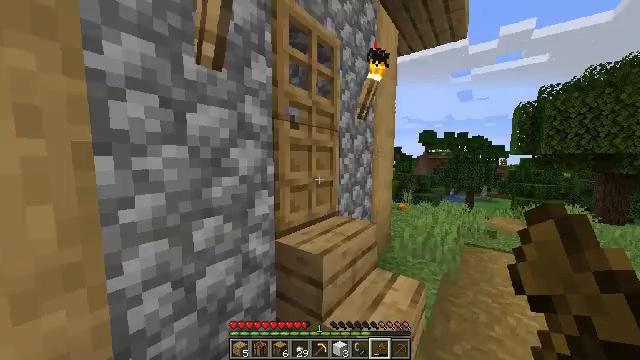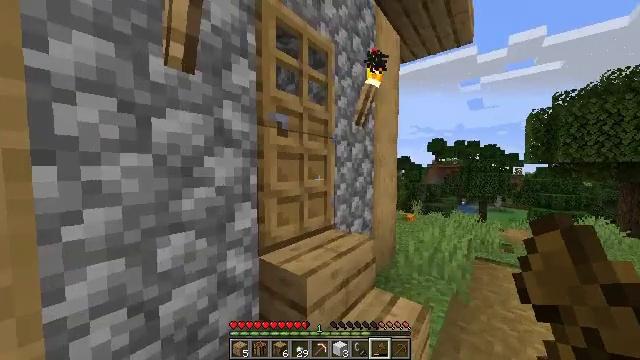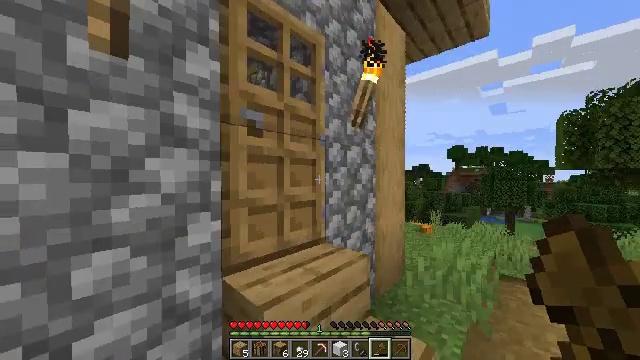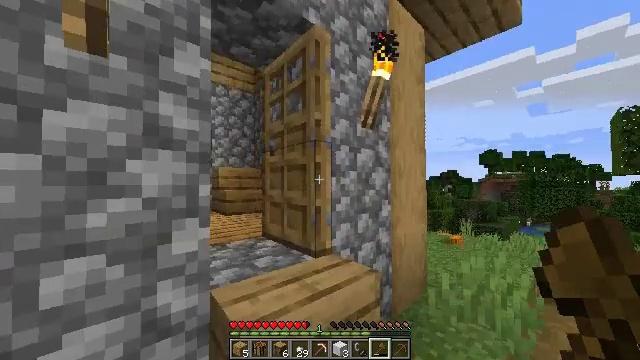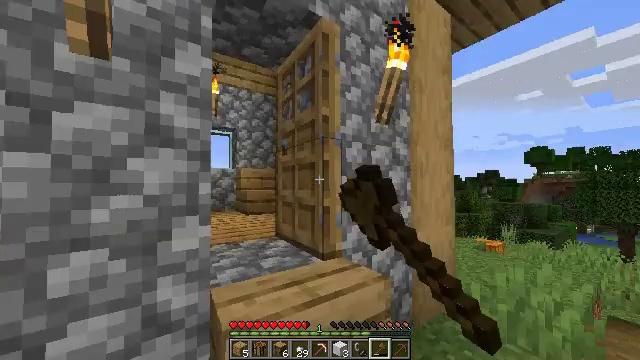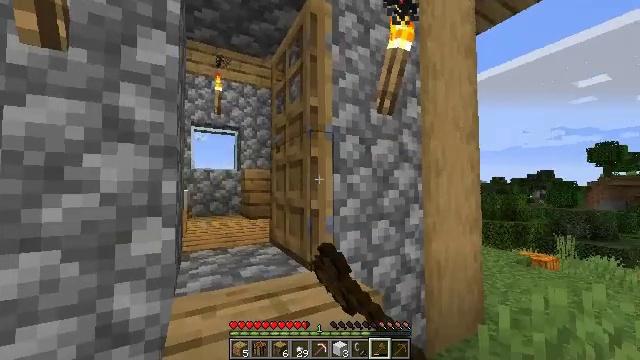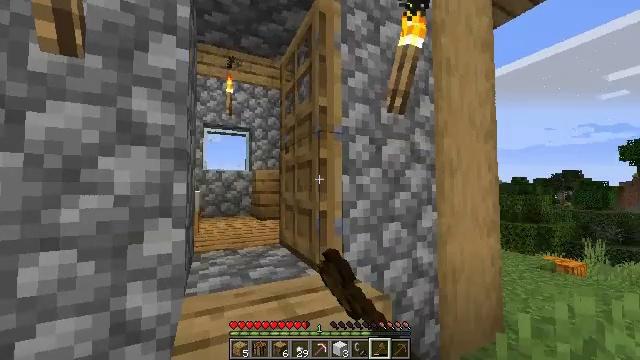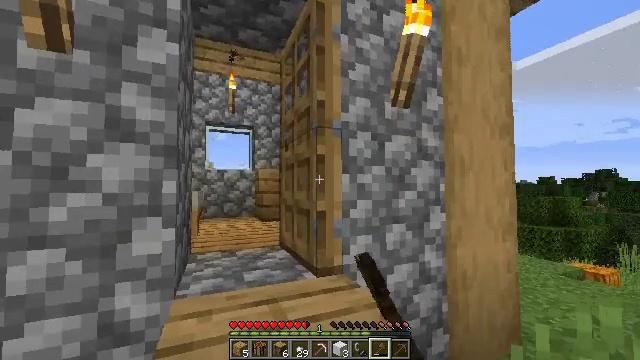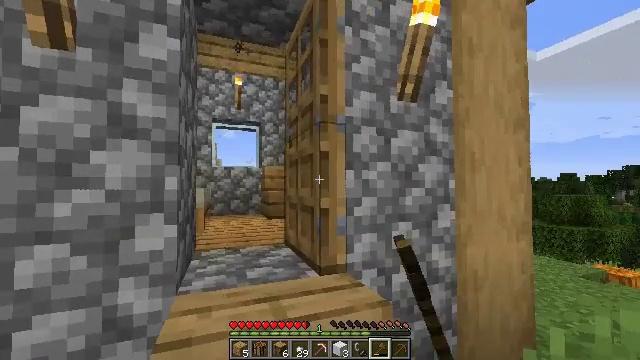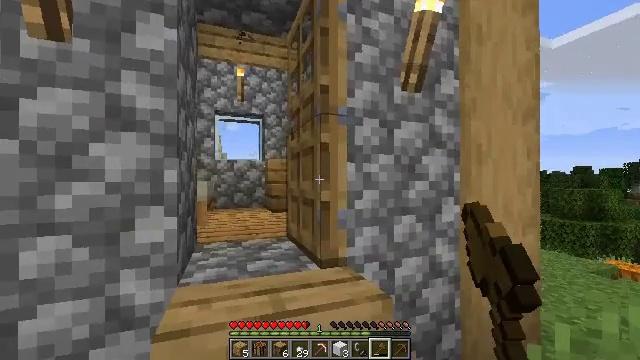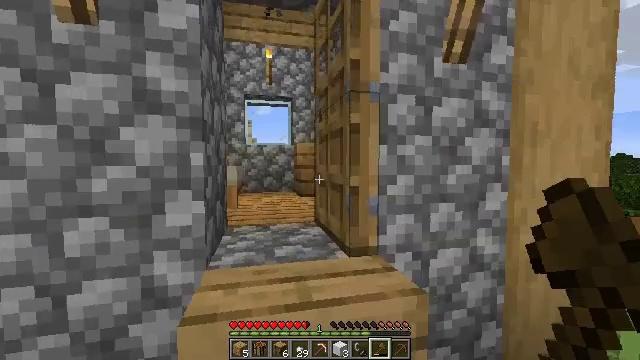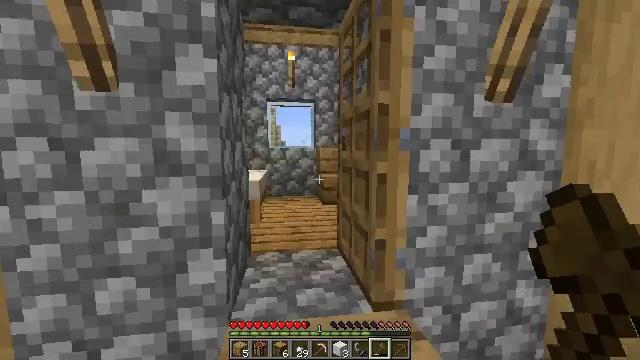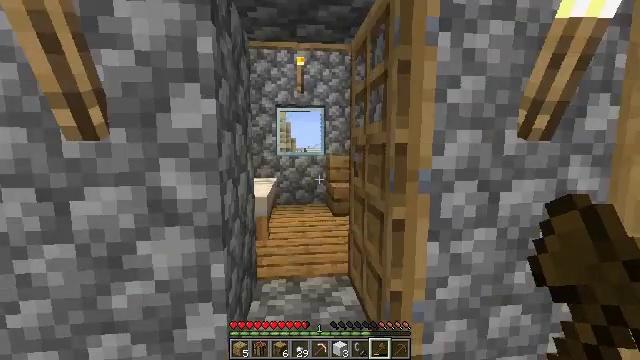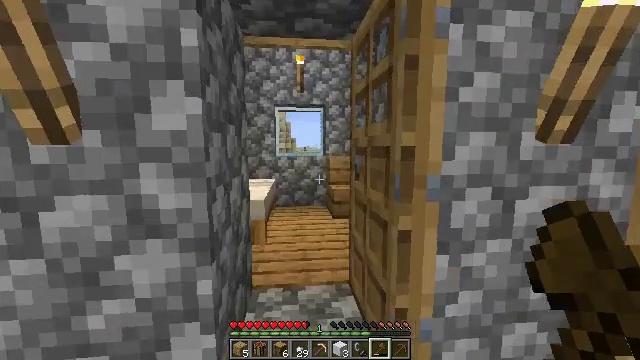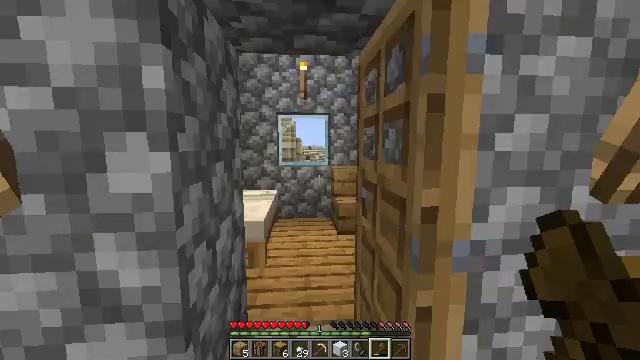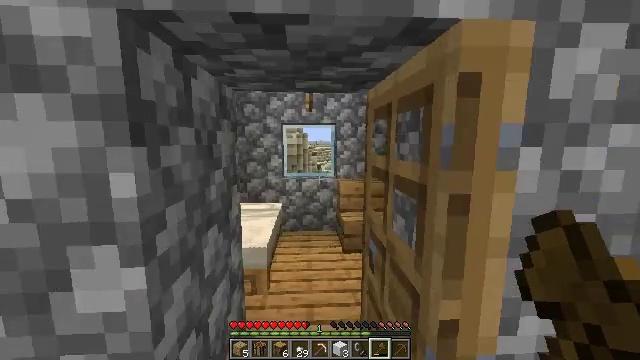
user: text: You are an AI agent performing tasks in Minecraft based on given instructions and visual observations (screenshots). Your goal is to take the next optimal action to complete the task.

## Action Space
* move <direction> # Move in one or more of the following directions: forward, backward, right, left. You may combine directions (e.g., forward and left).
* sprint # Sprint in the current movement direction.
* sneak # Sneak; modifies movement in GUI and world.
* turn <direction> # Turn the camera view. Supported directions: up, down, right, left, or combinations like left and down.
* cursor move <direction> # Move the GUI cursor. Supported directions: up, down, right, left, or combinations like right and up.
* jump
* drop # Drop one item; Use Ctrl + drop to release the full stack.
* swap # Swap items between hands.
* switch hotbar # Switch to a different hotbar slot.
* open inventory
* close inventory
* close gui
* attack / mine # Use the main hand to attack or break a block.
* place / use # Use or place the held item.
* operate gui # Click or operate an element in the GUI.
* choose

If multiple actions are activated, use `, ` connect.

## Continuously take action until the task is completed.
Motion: motion action
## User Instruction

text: Gather the chest from its place.
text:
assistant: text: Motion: move forward and move right, turn left and up
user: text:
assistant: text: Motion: move forward and move right, turn left and up
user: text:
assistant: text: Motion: move forward and move right, turn left and up, use / place
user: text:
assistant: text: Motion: move right, turn left, use / place
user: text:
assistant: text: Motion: turn left, use / place
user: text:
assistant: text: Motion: turn left
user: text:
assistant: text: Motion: turn left
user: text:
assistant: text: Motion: turn left
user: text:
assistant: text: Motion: turn left and down
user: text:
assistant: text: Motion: move forward, turn left and down
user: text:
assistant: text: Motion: move forward, turn left and down
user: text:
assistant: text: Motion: move forward, turn left
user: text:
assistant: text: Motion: move forward
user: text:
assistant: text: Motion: move forward, turn left
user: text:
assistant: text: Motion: move forward, turn left and down
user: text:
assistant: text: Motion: move forward, turn left and down
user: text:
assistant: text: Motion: move forward, turn left and down
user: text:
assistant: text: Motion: move forward, turn left and down
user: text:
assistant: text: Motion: move forward, turn left and down
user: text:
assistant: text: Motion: move forward, turn left and down
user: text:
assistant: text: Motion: move forward, turn left and down
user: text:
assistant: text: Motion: move forward, turn left and down
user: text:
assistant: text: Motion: move forward, turn left and down
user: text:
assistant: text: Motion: turn left and down
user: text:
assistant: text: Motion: turn left and down
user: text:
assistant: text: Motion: turn left and up
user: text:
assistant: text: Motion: turn left and up
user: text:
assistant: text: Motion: turn left and up
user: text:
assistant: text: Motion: move left, turn left
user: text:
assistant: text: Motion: move forward and move left